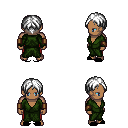
a pixel art fantasy rpg character, male body template, human, dark skin, green robe, red pants, white parted hairstyle, leather bracers, black slippers, four views (front, back, left, right), 2x2 character sprite sheet, small pixel art, hard edges, no anti-aliasing